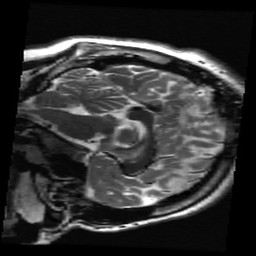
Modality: T2w
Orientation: sagittal
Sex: male
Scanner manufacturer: ge
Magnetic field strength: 3 T
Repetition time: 5 s
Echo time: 0.1015 s